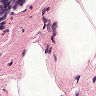
Metastatic tissue present: no